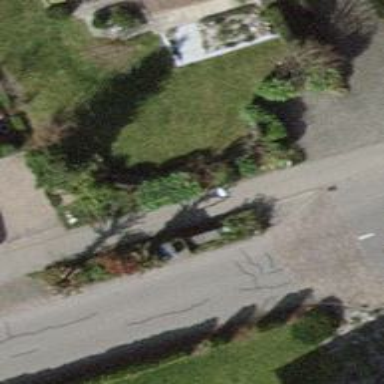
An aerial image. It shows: Street cabinet.